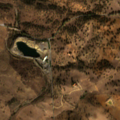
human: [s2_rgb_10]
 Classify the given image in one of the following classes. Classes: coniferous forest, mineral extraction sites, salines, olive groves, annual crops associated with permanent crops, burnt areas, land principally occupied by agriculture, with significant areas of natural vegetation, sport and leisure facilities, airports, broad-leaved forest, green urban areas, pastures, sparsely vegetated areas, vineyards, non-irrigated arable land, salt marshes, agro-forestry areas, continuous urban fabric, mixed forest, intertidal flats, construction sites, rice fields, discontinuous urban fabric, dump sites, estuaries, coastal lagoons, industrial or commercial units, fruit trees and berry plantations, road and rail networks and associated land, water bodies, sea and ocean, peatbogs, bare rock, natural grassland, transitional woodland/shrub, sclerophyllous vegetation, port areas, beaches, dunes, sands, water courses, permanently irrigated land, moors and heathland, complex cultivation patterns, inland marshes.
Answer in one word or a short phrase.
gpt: non-irrigated arable land, agro-forestry areas, transitional woodland/shrub